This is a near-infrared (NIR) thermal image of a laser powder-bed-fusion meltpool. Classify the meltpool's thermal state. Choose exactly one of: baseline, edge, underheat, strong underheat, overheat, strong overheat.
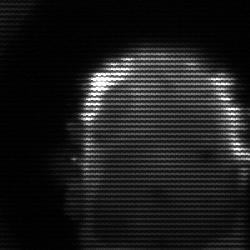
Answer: baseline